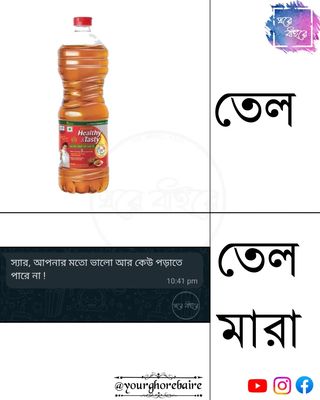
Text: তেল স্যার আপনার মতো ভালো আার কেউ পড়াতে পারে না তেল মারা
Label: Non Hate